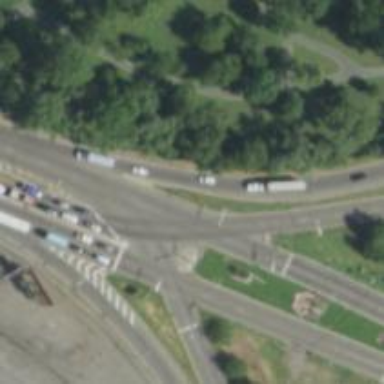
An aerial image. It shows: Trunk link highway.